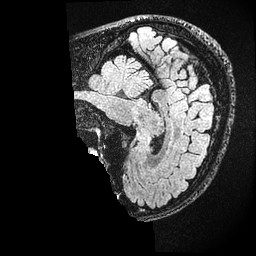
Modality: FLAIR
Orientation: sagittal
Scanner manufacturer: ge
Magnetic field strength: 3 T
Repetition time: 4.802 s
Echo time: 0.1165 s